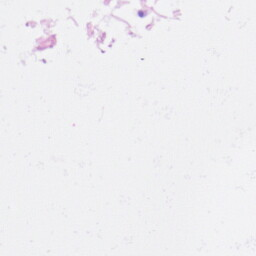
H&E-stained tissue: Heart